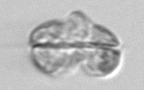
Label: Karenia